Field crop: maize
Growth stage: 2
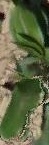
Species: maize